Question: The brakeman showing the following error, The files are managing with the paperclip.
in my controller
> asset_file ||= AssetFile.find(params[:id])if asset_file
// downloading file
send_file , :type => asset_file.uploaded_file_content_type
else
flash[:error] = t('document.mind_your_asset_file')
redirect_to root_url
end

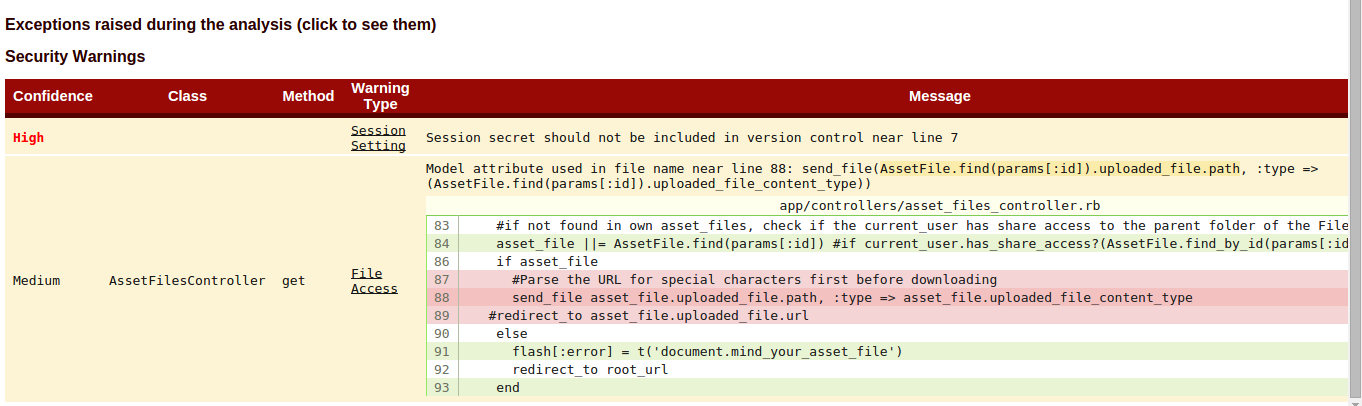
Answer: Please keep in mind Brakeman does not report errors[0], it reports . It generates warnings about security issues in the application. In other words, it will warn you about things which you, as a human, will judge not to be real problems. It is essentially impossible for a pure static analysis security tool to never report false positives.
You didn't actually ask a question, so I will assume you either wish to know why this warning was reported and/or how to fix it. If neither of these are your question, please clarify.
Brakeman knows 'AssetFile' is a model (most likely because it is defined in the 'app/models' directory). It knows that 'send_file' allows access to the file system. When it sees 'send_file AssetFile.find(params[:id]).uploaded_file.path' it interprets this to mean a model attribute (likely a value from the database), which be user-controllable. Therefore it generates a 'File Access' warning letting you know the code may allow an attacker to access arbitrary files on the server.
I suppose the next question is why Brakeman reports this when you are using 'paperclip' and so this is probably safe. Well, because Brakeman doesn't know anything about 'paperclip'. This has come up a number of times, however, so I will look into whether or not this is safe and see about whitelisting this usage.
For the second question of what to do about it - well you don't have to do anything. While zero Brakeman warnings is a noble goal, there will always be false positives. For this specific warning, there is nothing you can do to make this code appear any safer to Brakeman without changing Brakeman itself.
If the intent of this post was actually to report a false positive, it would be better to <URL>.
[0] I guess technically it reports its own errors in the "exceptions" table which can be seen in your screenshot. It would probably be helpful to report those to the Brakeman project to see if they can be fixed.